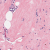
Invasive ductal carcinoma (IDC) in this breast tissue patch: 0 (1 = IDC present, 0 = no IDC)